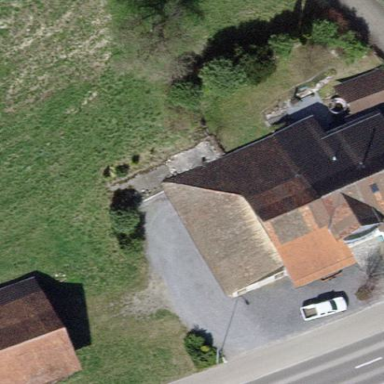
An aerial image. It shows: Barn with roof made of roof tiles.